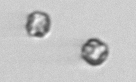
Label: Thalassiosira_sp_aff_mala